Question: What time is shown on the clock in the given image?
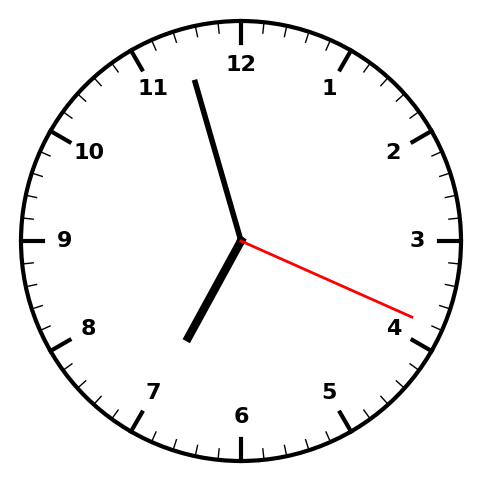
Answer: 06:57:19